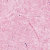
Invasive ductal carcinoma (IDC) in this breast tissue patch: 0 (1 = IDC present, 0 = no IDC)